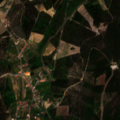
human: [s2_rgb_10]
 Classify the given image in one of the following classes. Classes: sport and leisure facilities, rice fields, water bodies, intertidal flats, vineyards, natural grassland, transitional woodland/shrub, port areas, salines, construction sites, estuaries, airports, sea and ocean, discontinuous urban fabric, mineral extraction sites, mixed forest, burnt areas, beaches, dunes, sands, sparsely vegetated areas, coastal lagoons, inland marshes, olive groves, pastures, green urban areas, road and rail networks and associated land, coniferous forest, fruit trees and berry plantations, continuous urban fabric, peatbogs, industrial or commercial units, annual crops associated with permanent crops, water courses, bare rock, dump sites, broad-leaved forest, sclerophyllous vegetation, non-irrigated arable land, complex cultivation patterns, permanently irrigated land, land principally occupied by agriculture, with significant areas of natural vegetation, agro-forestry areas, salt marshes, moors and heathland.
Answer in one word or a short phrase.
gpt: annual crops associated with permanent crops, mixed forest, transitional woodland/shrub